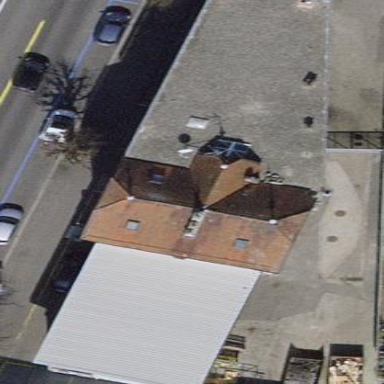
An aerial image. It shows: Building consisting of apartments with double saltbox roof shape.